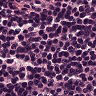
Metastatic tissue present: no